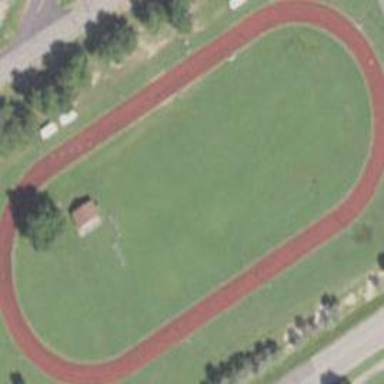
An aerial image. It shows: Track in leisure land.